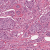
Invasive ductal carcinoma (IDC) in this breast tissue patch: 1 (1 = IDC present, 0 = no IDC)